Aerial crown-view tile of a tropical tree (Barro Colorado Island, Panama), acquired 20240918:
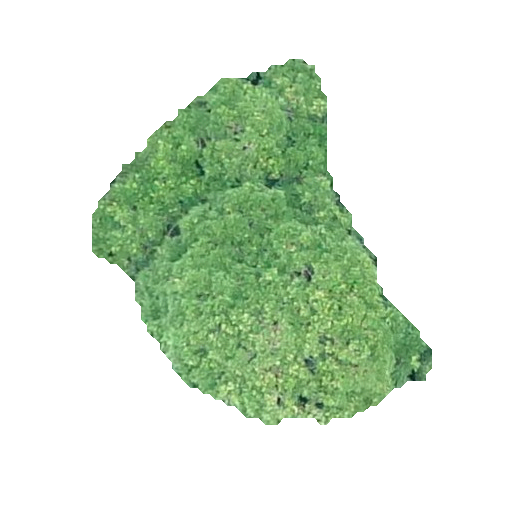
Species: Jacaranda copaia
GBIF accepted scientific name: Jacaranda copaia
Crown area: 116.071 m²